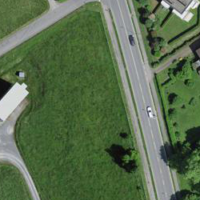
EUNIS habitat code: 55
Species observed at this site:
Convolvulus arvensis